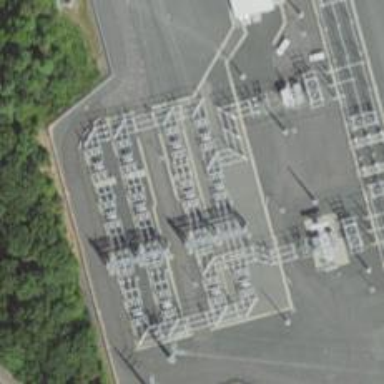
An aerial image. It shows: Switch used for power control.